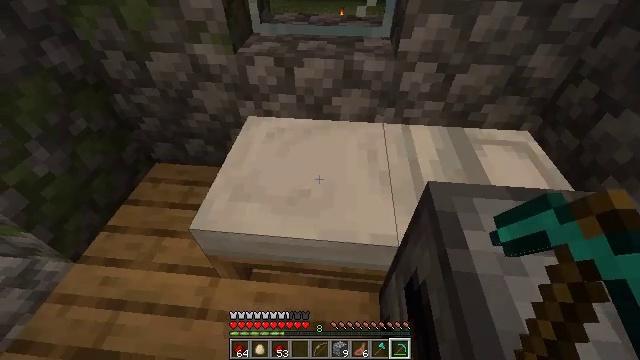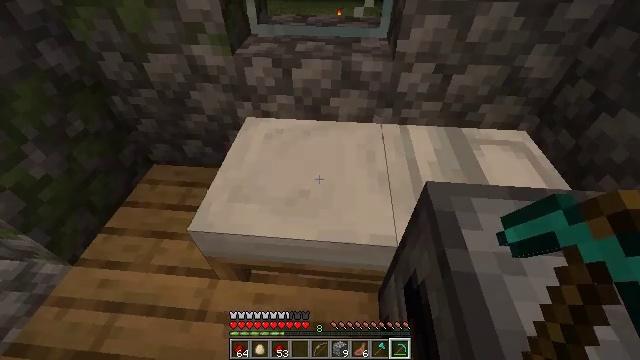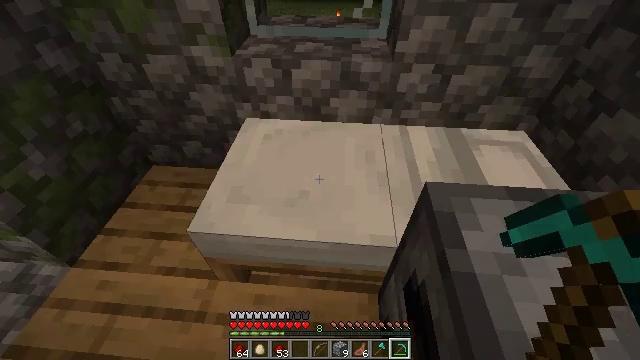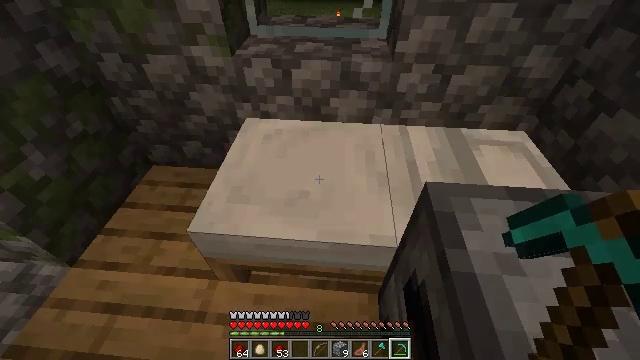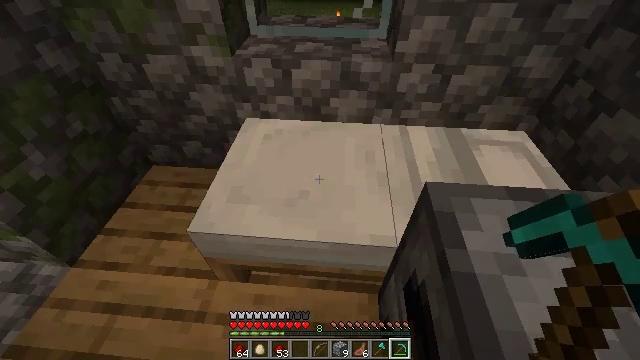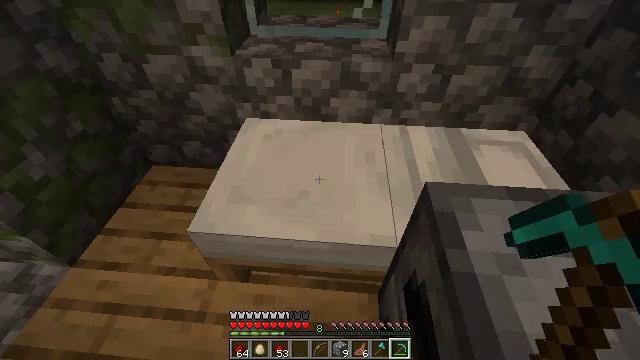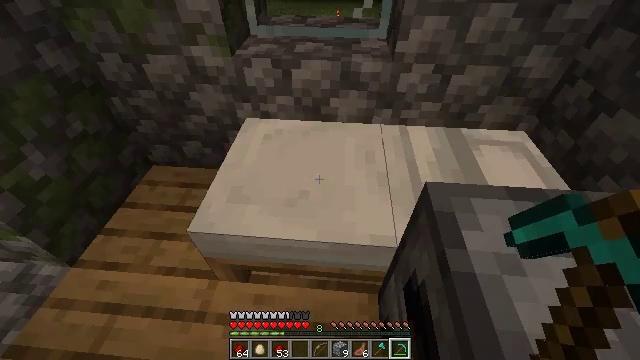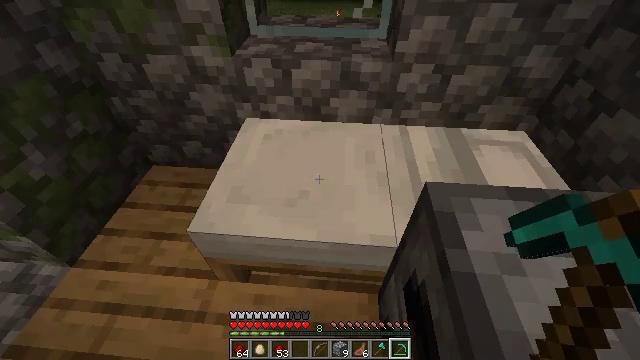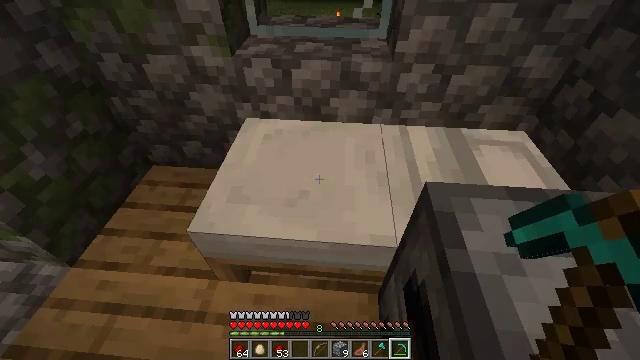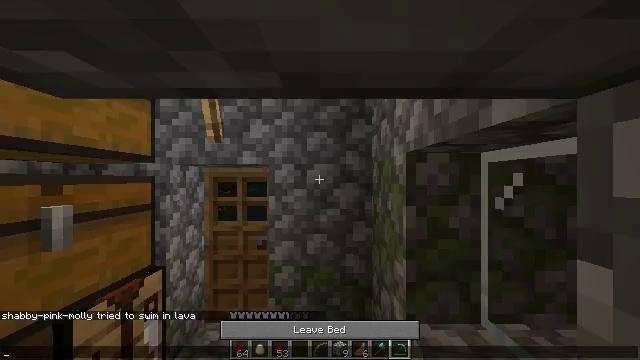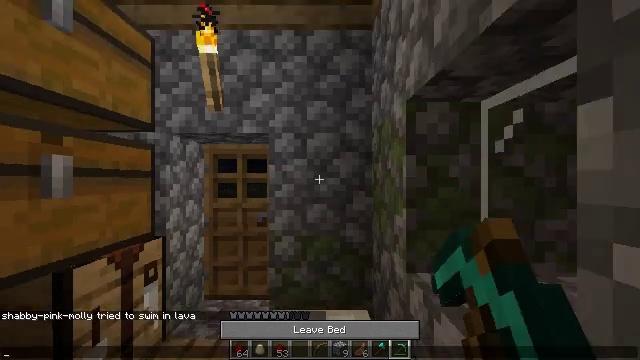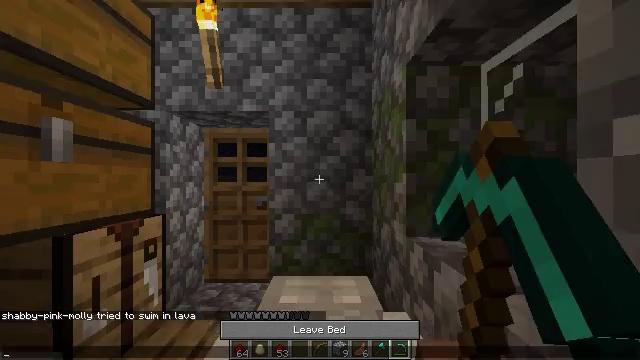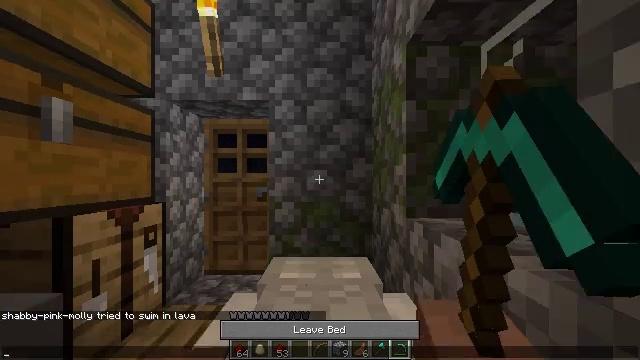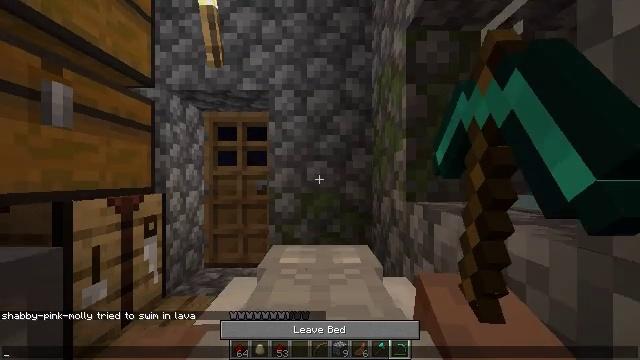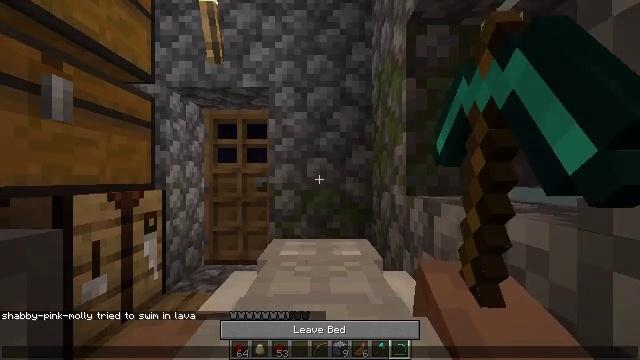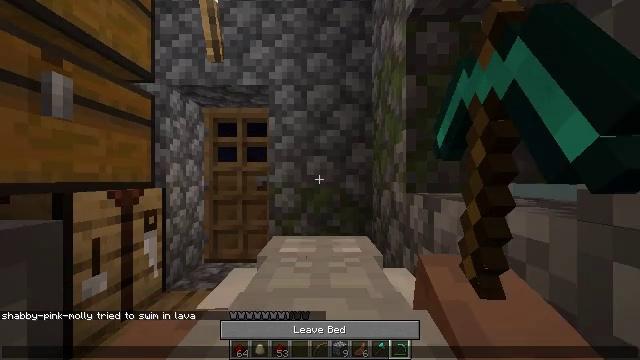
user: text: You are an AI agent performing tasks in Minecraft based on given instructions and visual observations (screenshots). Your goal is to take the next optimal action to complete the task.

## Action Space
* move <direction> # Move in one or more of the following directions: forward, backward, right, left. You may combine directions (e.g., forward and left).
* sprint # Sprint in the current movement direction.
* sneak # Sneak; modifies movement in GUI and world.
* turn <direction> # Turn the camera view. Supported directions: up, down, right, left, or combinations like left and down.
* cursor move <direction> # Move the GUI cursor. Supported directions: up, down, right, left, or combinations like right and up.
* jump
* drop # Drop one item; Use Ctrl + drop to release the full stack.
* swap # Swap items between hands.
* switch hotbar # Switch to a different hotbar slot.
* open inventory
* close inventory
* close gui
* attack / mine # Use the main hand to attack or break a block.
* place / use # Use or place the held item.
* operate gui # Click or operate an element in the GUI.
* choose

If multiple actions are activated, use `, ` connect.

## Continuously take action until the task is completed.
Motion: motion action
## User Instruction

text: Make a dispenser with materials.
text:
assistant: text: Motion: no_op
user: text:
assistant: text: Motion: no_op
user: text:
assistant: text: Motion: use / place
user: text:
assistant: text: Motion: use / place
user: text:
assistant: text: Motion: use / place
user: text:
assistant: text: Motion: use / place
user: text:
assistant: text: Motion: no_op
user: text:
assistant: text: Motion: no_op
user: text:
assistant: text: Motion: no_op
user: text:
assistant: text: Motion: open gui
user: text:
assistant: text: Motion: no_op
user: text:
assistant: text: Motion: no_op
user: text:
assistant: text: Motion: no_op
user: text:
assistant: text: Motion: no_op
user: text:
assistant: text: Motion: no_op
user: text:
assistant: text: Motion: no_op
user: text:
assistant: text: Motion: no_op
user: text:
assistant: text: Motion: no_op
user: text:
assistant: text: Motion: no_op
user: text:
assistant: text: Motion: no_op
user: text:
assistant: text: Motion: no_op
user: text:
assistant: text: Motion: no_op
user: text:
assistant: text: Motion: no_op
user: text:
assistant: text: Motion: no_op
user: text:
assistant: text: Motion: no_op
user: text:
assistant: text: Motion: cursor move left
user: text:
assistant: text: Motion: no_op
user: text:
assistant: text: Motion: no_op
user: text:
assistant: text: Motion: no_op
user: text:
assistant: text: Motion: no_op